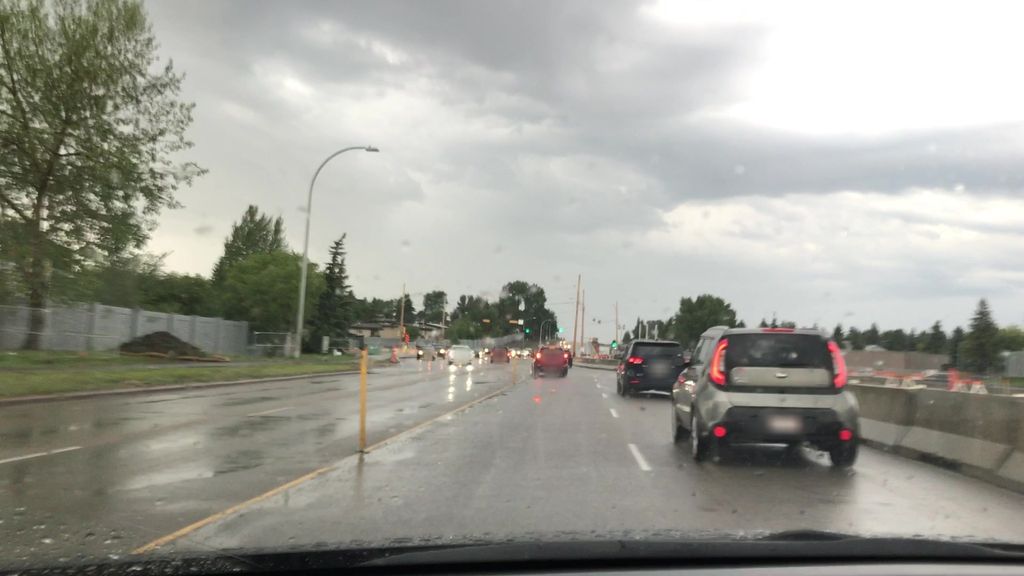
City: edmonton